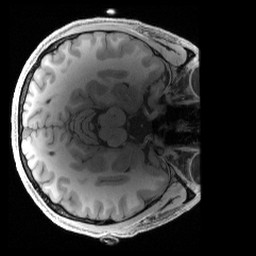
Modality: T1w
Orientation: axial
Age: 26
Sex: male
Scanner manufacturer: siemens
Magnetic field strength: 3 T
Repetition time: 2.4 s
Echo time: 0.00241 s